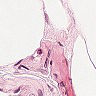
Metastatic tissue present: no